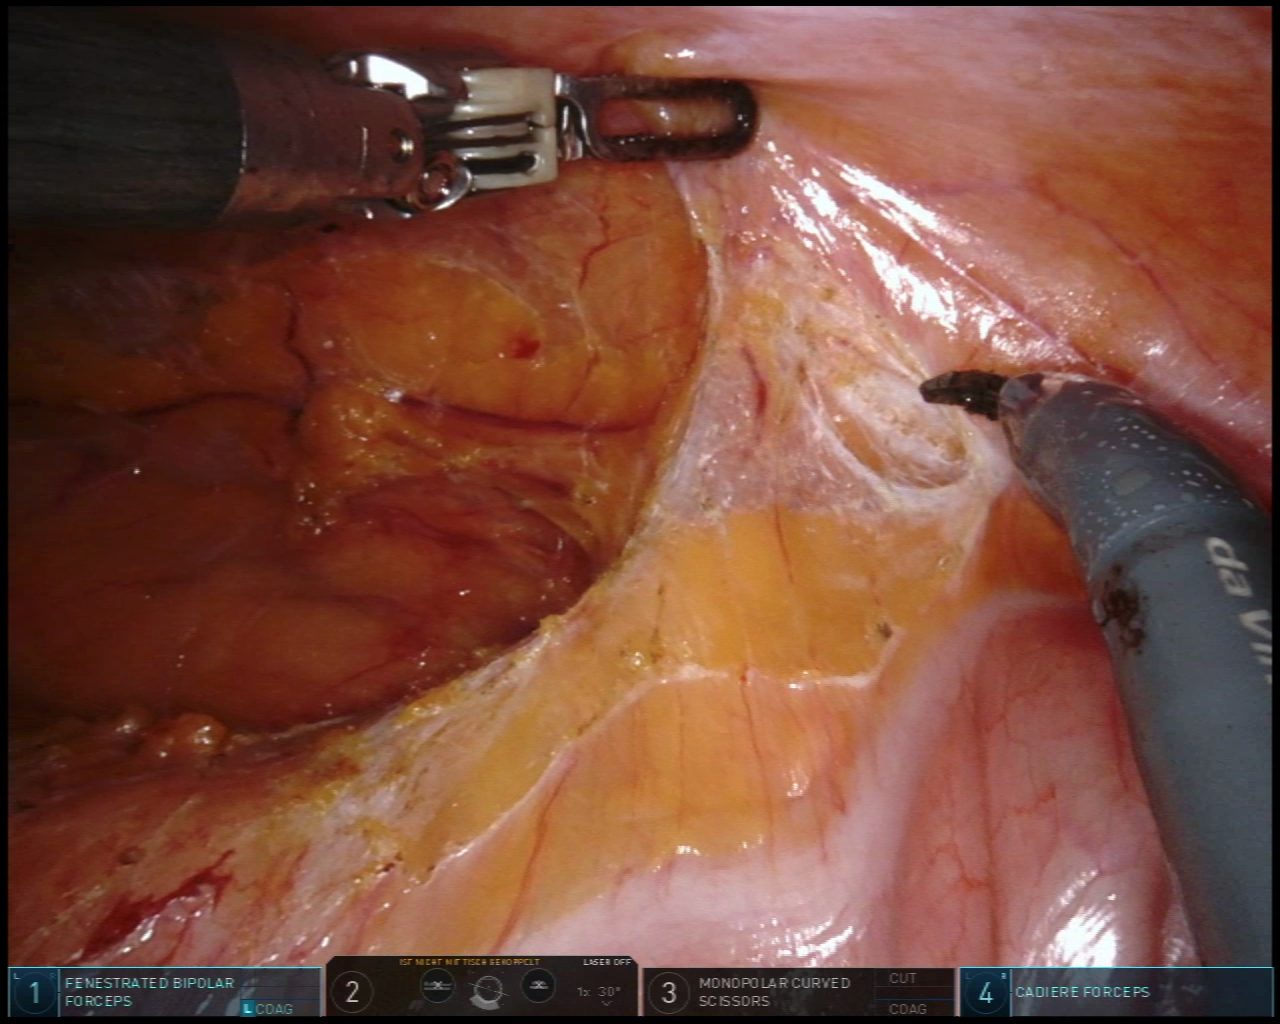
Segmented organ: colon
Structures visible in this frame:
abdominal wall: yes
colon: yes
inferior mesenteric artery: no
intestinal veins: no
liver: no
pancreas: no
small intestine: no
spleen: no
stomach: no
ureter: no
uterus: no
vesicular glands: no